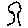
Label: tree